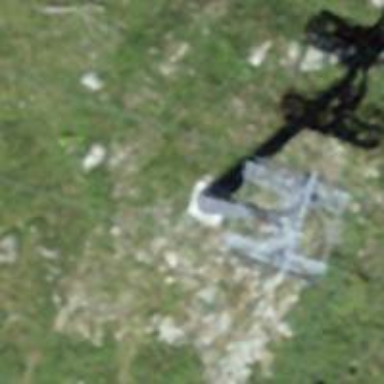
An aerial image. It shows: Pylon for aerialway.